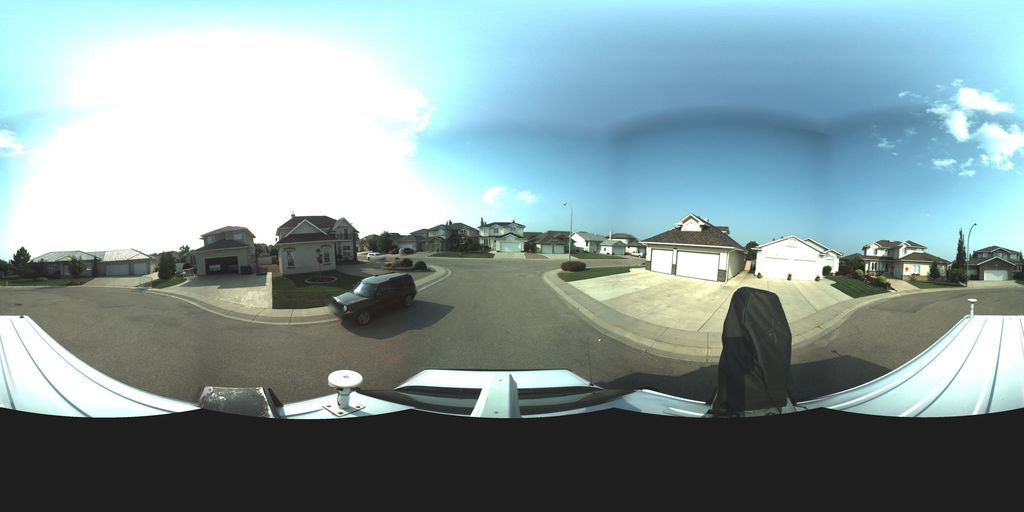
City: saskatoon